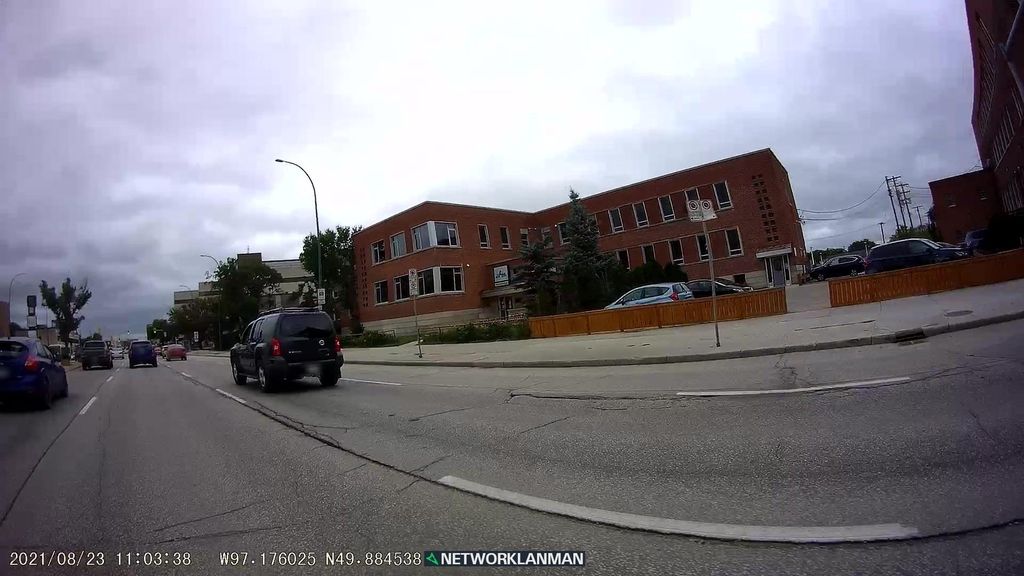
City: winnipeg